四年级 · 组合几何学
一块三角形菜地 (如下图), 量得它的周长是 $132 \mathrm{~m}$, 且 $\angle A=\angle B, A B$ 边长 $60 m$, 求 $A C$ 边和 $B C$

边的长度。

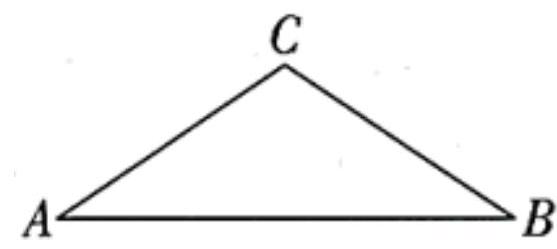
答案: 解都是 $36 m$

【分析】三角形菜地中, $\angle A=\angle B$, 所以这块菜地的形状是一个等腰三角形, 故 $A C=B C$ 。因此三角形菜地的周长与 $A B$ 边长度的差是 $A C$ 边与 $B C$ 边的长度之和, 也是 $A C$ 边或边长度的 2 倍。

【详解】 $(132-60) \div 2$

$=72 \div 2$

$=36(\mathrm{~m})$

答: $A C$ 边和 $B C$ 边的长度都是 $36 m$ 。

【点睛】本题为综合类题目, 掌握两底角相等的三角形是等腰三角形是解题的关键。